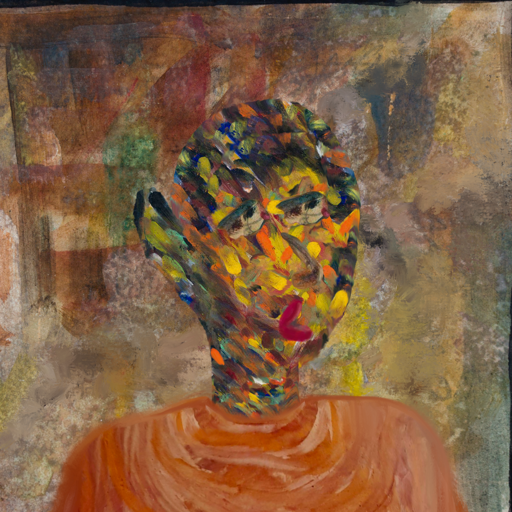
Background: Mosgoul, Head And Neck Side: An_Impression, Face Side: Pipe, Bust: Pious_Lady, Hair Side: Blank, Head Accessory: Blank, Second Necklace: Blank, Necklace: Blank, Baby: Blank